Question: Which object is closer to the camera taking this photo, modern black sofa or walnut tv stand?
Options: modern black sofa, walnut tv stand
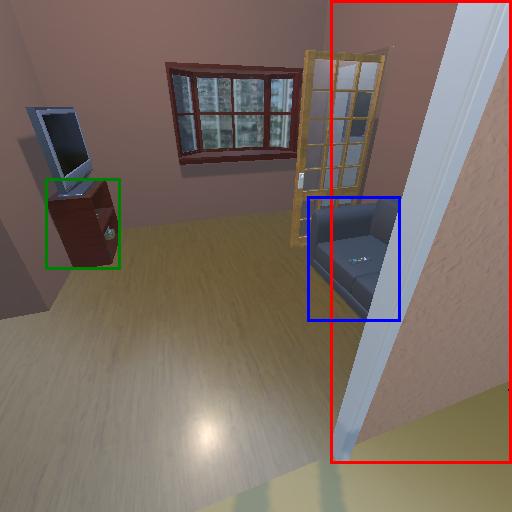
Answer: modern black sofa